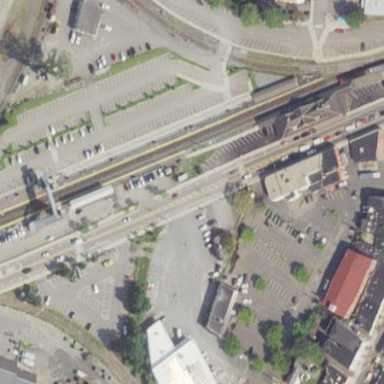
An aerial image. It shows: Platform for public transport and railway.